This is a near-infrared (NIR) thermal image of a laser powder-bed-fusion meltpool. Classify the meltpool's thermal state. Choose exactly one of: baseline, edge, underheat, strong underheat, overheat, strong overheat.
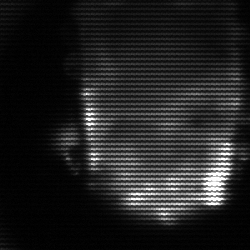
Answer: baseline